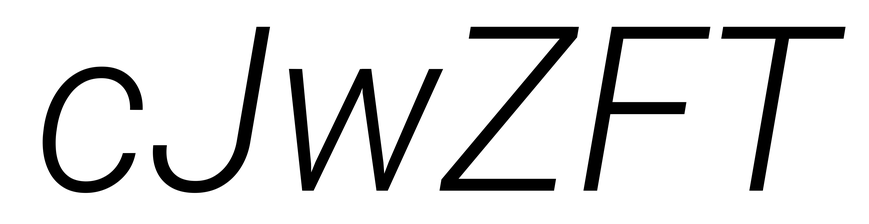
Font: Roboto-Italic_Light_Italic